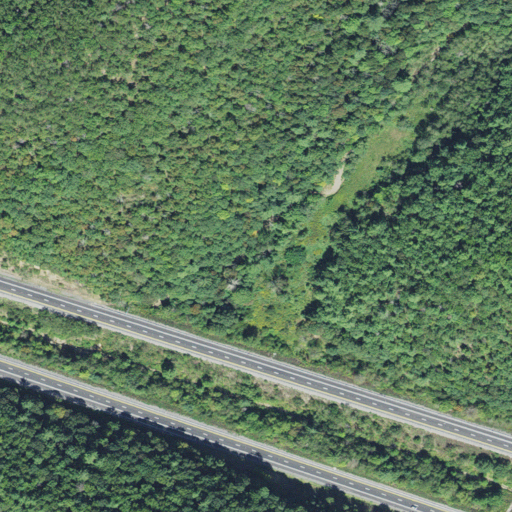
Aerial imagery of valley in West Virginia named Thacker Draft containing deciduous forest, mixed forest, low intensity development, medium intensity development, pasture, evergreen forest, and open development